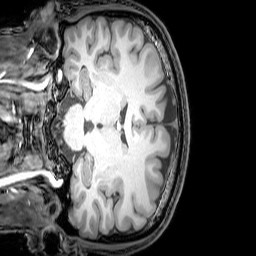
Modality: T1w
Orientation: coronal
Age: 22
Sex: male
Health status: healthy
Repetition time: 0.081 s
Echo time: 0.037 s